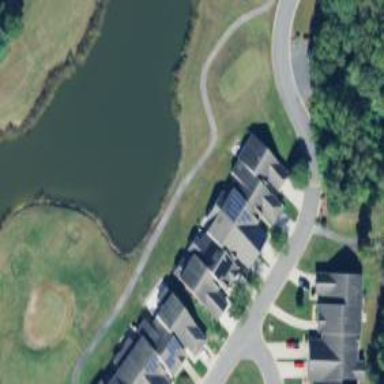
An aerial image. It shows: Service road designated as golf cart path.